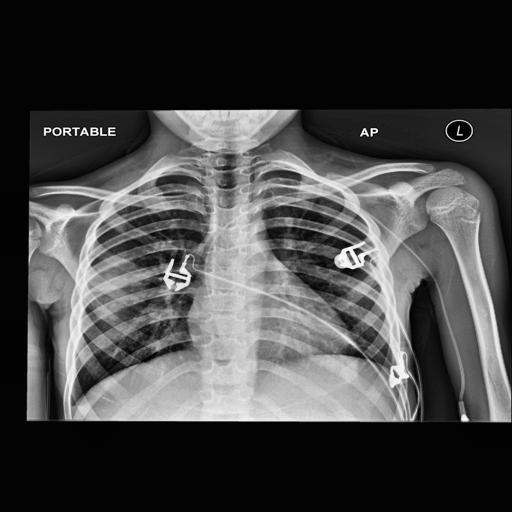
Finding: NORMAL